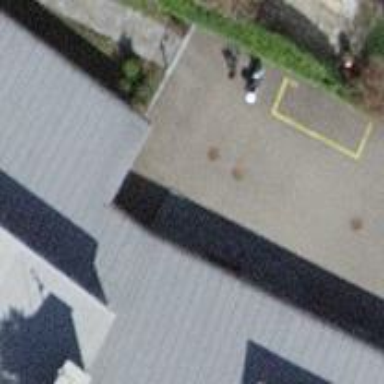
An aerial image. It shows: Set of concrete steps.